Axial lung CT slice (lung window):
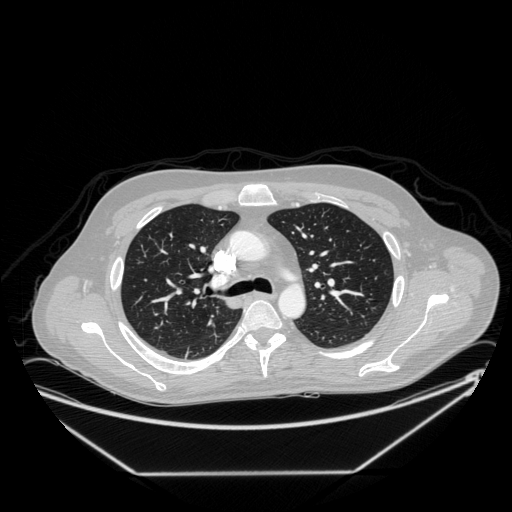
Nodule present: no